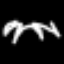
Label: palm tree